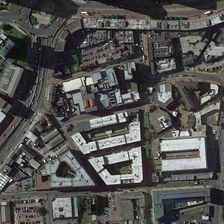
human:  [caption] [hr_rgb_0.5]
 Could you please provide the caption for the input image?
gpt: many buildings are in a commercial area .

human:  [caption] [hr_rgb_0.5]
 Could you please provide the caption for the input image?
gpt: many buildings are in a commercial area .

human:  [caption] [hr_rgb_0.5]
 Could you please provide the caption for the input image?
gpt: many buildings are in a commercial area .

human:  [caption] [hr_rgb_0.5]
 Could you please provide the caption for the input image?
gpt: many buildings are in a commercial area .

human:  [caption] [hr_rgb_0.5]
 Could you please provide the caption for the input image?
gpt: many buildings are in a commercial area .